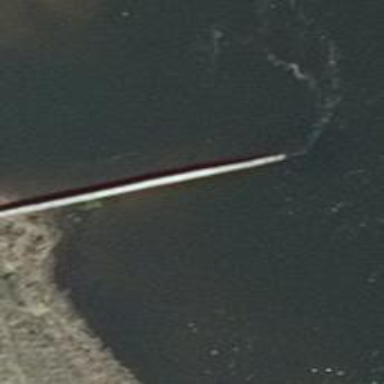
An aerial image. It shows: Breakwater structure.